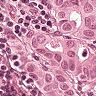
Metastatic tissue present: yes